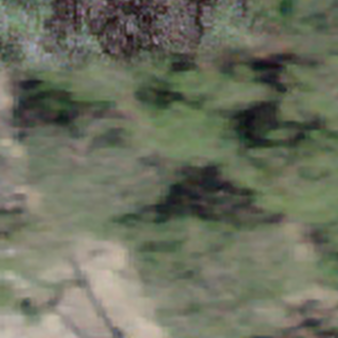
Label: other